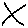
Label: line